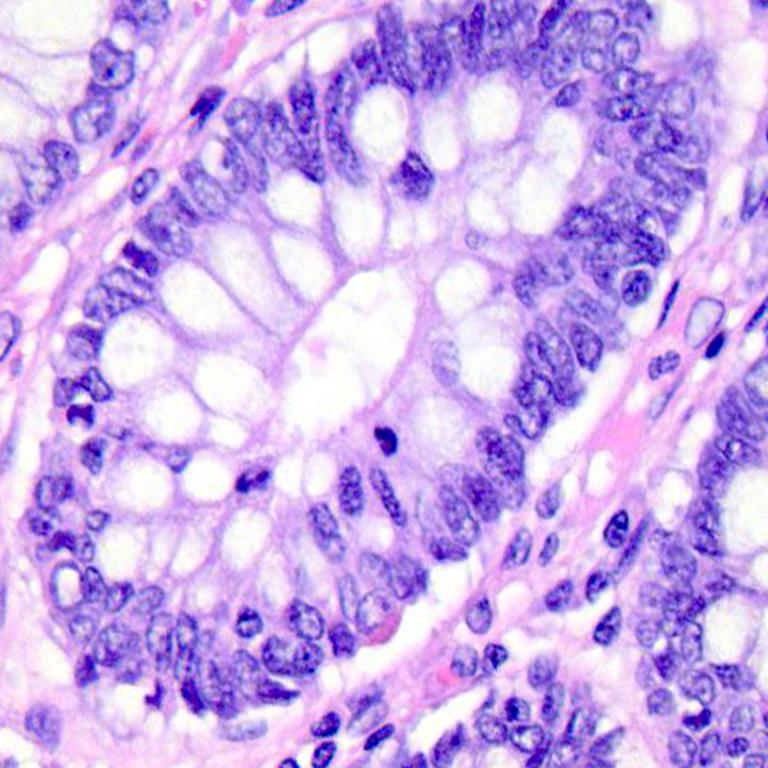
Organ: colon
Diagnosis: benign